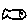
Label: fish